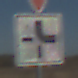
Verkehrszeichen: VerlaufVorfahrtsstrasse4
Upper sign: VorfahrtGewaehren
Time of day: MorningAfternoon
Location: Outdoor (Nature)
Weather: Clear
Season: Autumn
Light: Natural